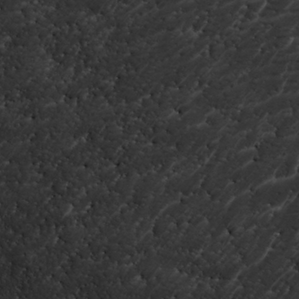
Label: non_frost